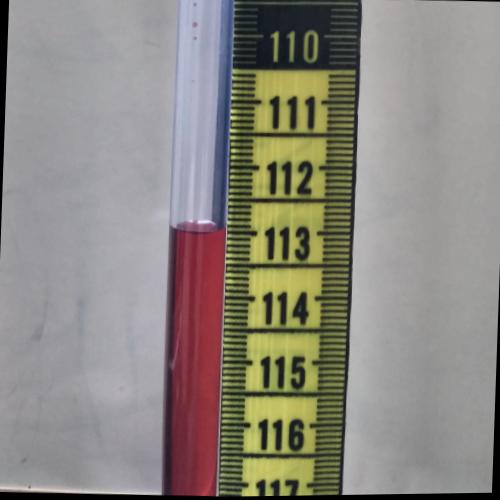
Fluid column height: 113.0 cm